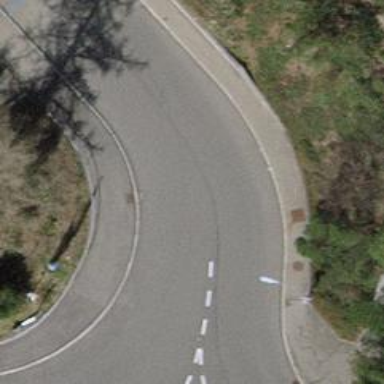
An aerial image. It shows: Residential road with asphalt surface. There are sidewalks on both sides of the road.